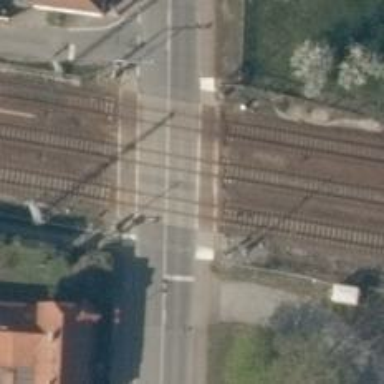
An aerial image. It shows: Level crossing along the railway with lights and saltire barriers. The crossing has double half barrier.